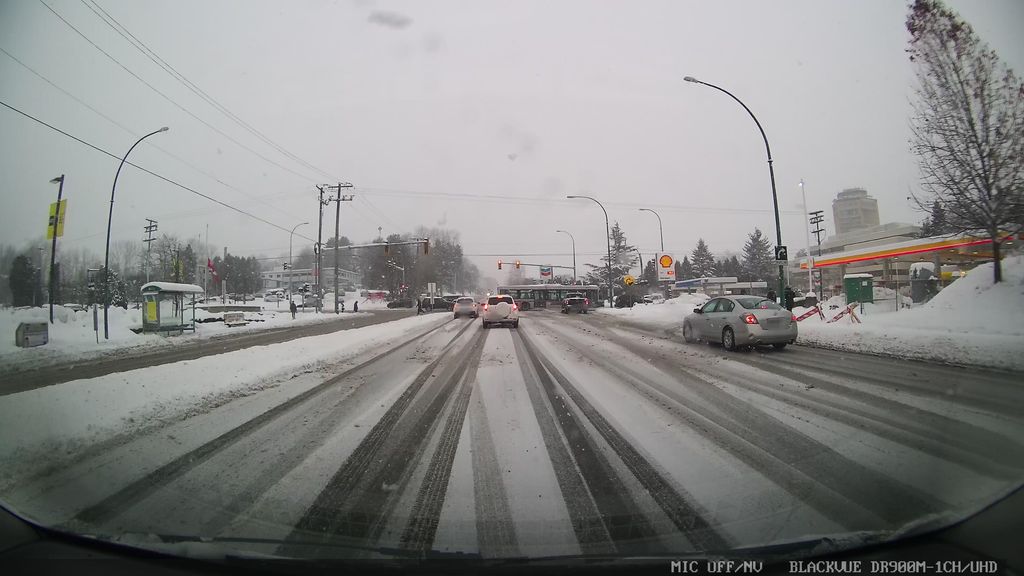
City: vancouver